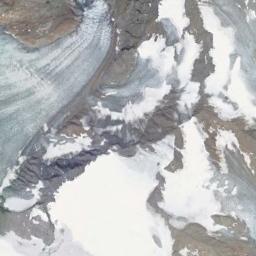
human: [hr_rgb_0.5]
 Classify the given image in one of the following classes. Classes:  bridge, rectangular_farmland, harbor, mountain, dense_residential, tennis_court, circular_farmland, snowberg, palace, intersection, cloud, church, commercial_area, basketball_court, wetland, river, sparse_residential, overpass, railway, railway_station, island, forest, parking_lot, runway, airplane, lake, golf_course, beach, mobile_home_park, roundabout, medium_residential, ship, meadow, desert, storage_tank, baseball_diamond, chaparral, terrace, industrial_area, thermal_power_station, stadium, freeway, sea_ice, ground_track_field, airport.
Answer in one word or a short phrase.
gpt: snowberg